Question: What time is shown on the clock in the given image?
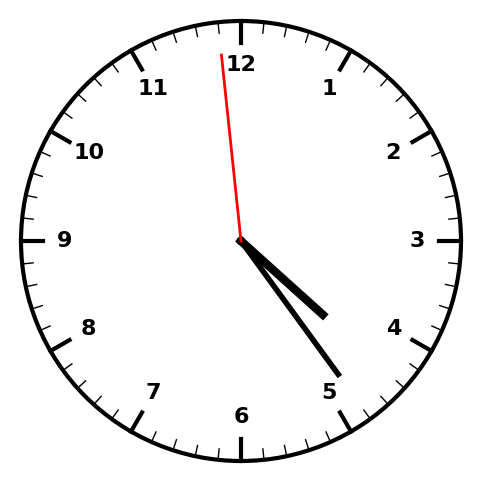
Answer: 04:23:59